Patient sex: F
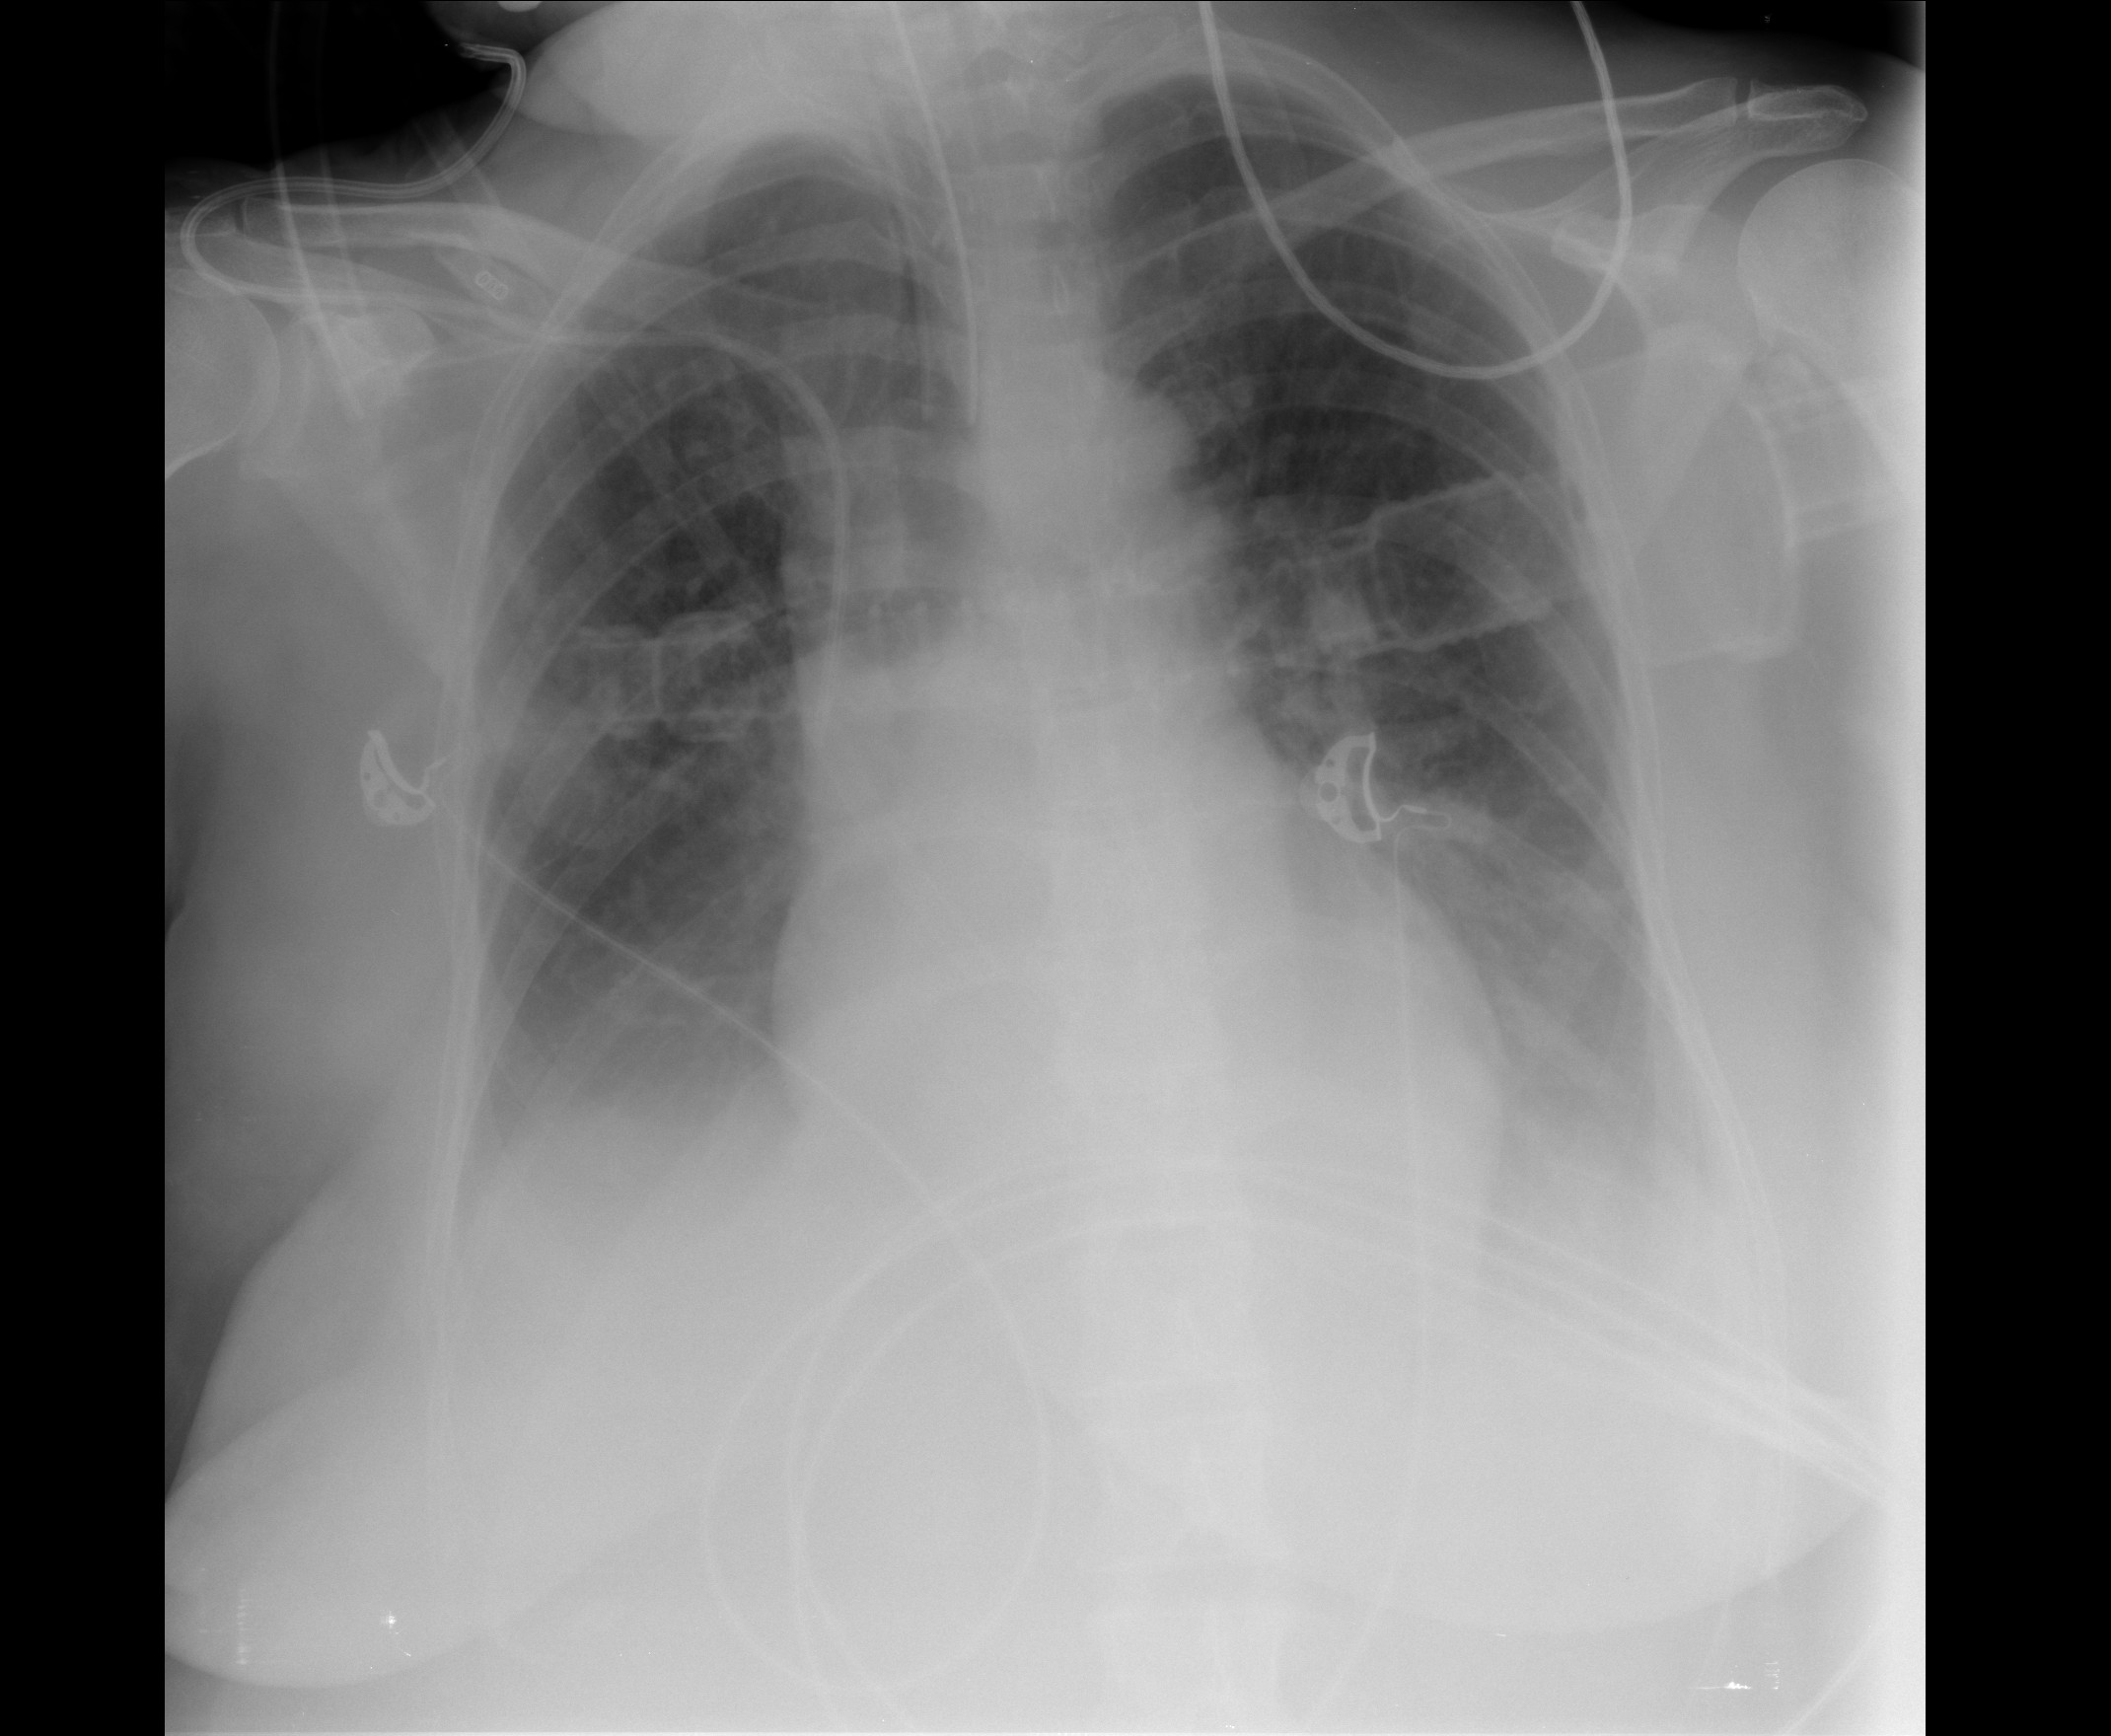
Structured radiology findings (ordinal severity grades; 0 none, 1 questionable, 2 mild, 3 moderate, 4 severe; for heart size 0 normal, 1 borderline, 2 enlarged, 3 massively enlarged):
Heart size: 1
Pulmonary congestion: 0
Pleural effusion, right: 2
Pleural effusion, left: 2
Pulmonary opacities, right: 0
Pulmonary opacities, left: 1
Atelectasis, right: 0
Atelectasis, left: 2